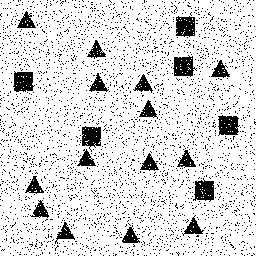
Squares: 6
Triangles: 14
Stars: 0
Total shapes: 20